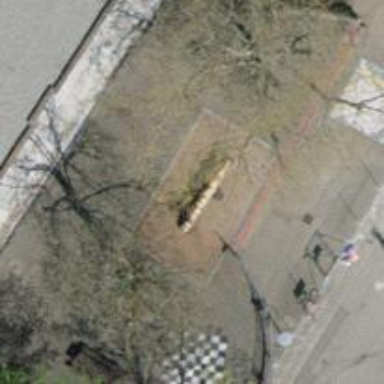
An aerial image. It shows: Playground area for leisure land.